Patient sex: M
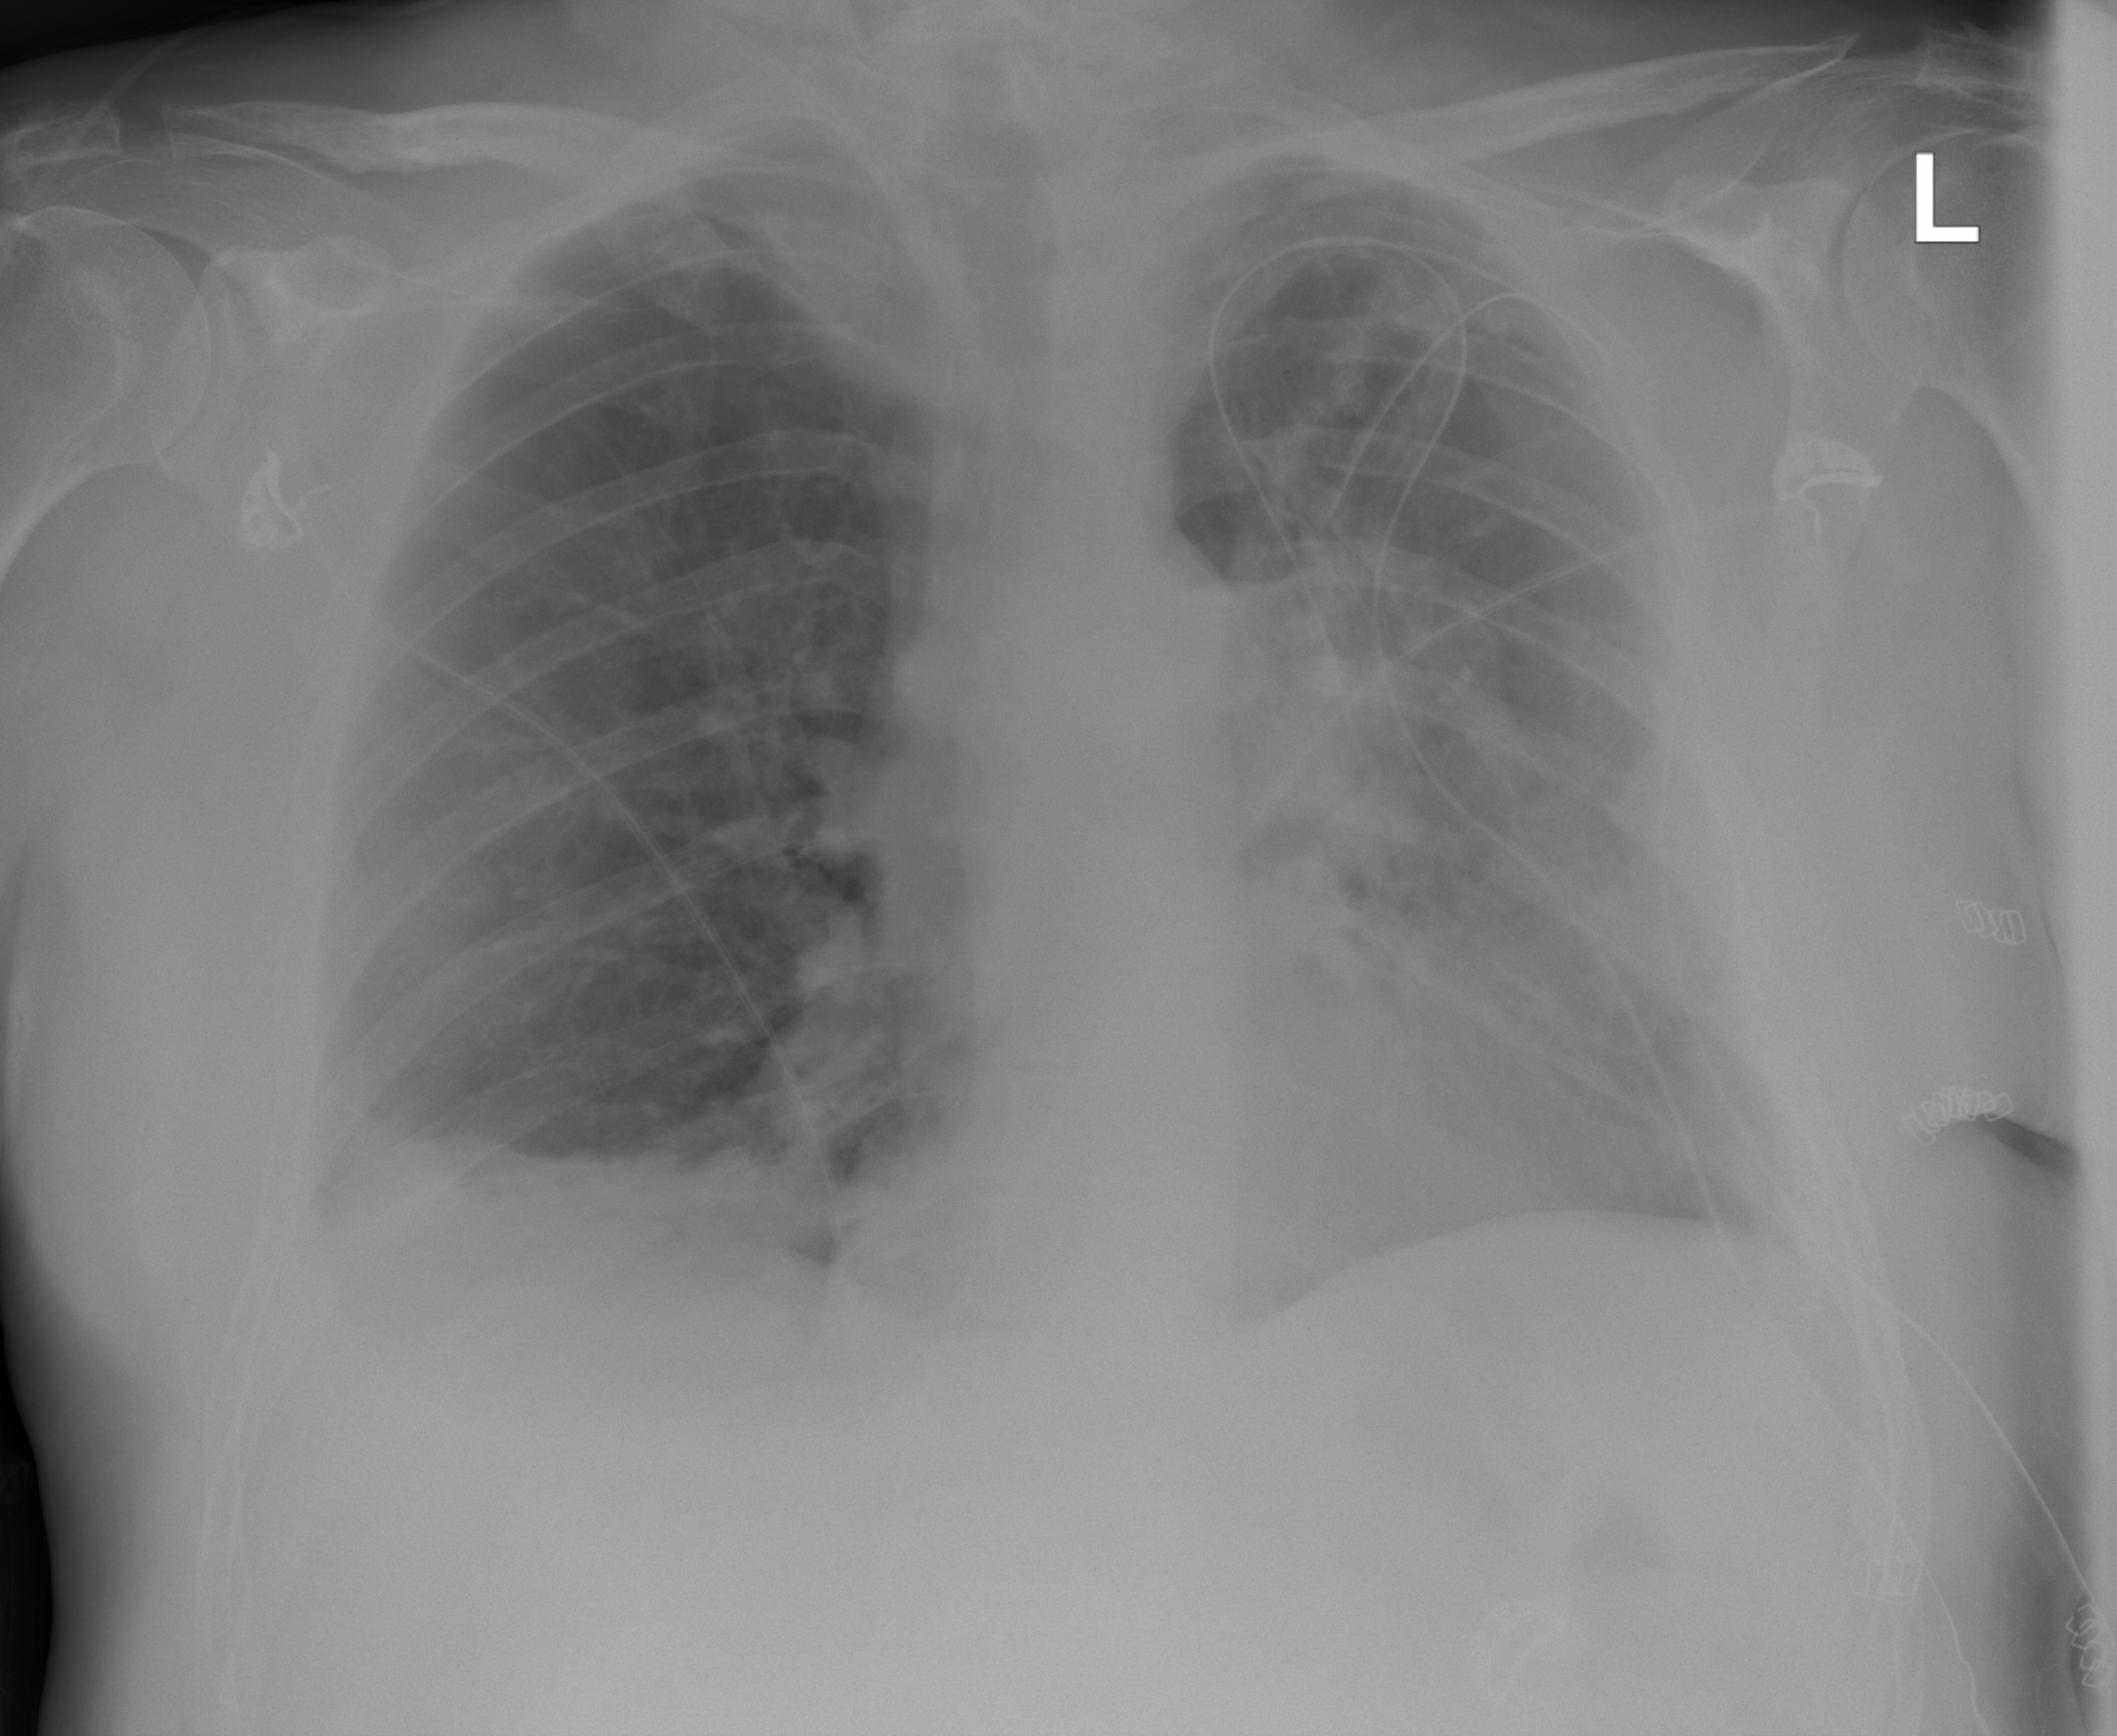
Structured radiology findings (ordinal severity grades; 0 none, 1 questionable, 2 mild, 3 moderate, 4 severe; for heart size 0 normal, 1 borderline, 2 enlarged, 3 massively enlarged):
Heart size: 2
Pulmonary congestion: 2
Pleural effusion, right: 2
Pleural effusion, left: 2
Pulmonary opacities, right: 2
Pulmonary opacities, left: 2
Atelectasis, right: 2
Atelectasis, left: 2